Question: Ok, I am reading a .docx file via a BufferedReader and want to store the text in an edittext. The .docx is not in english language but in a different one (greek). I use:
'''
File file = new File(file_Path);
try {
BufferedReader br = new BufferedReader(new FileReader(file));
String line;
StringBuilder text = new StringBuilder();
while ((line = br.readLine()) != null) {
text.append(line);
}
et1.setText(text);
'''
And the result I get is this:
If the characters are in english language, it works fine. But in my case they aren't. How can I fix this? Thanks a lot
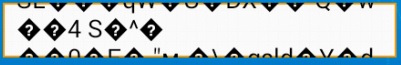
Answer: > Ok, I am reading a .docx file via a BufferedReader
Well that's the first problem. 'BufferedReader' is for plain text files. 'docx' files are binary files in a specific format (assuming you mean the kind of file that Microsoft Word saves). You can't just read them like text files. Open the file up in Notepad (not Wordpad) and you'll see what what I mean.
You might want to look at <URL>.
From comments:
> Testing to read a .txt file with the same text gave same results too
That's probably due to using the wrong encoding. 'FileReader' always uses the platform default encoding, which is annoying. Assuming you're using Java 7 or higher, you'd be better off with <URL>:
'''
try (BufferedReader reader = Files.newBufferedReader(path, StandardCharsets.UTF_8)) {
...
}
'''
Adjust the charset to match the one you used when saving your text file, of course - if you have the option of using UTF-8, that's a pretty good choice. (Aside from anything else, pretty much everything can handle UTF-8.)